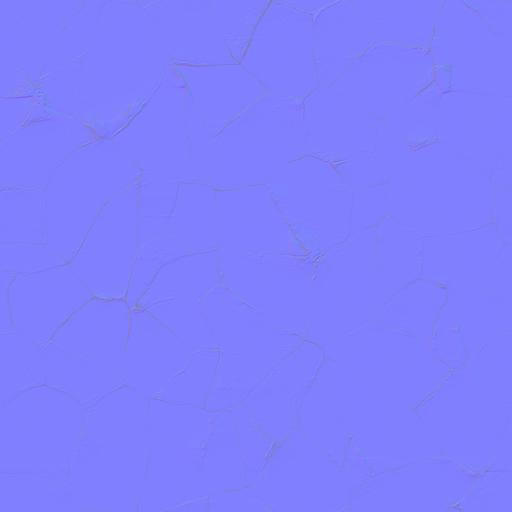
frozen green ice lake shiny water